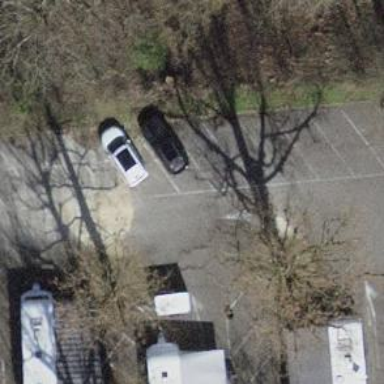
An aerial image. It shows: Paved parking aisle used as service road.